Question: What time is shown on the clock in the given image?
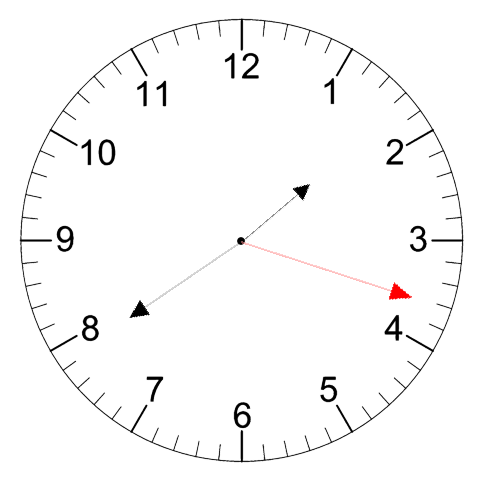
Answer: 01:39:18